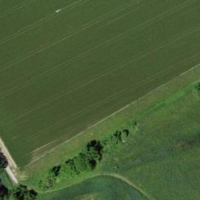
EUNIS habitat code: 52
Species observed at this site:
Viola elatior